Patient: sex M, age 57
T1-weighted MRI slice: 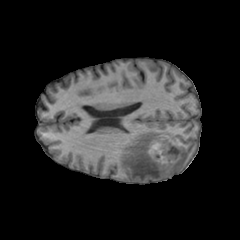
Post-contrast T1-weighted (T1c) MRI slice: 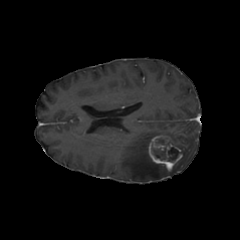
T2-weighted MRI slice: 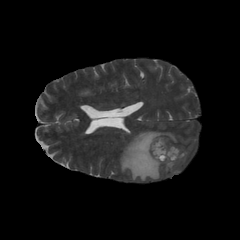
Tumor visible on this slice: yes
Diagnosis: Glioblastoma, IDH-wildtype
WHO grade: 4